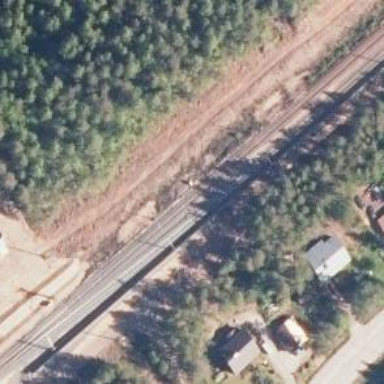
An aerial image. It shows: Electrified rail siding with contact line.